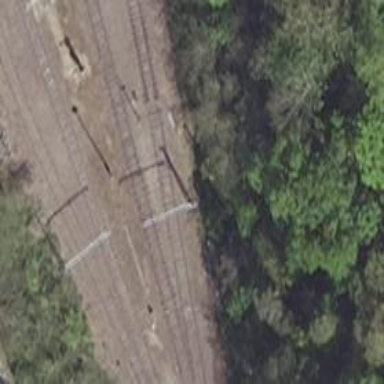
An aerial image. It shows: Preserved railway yard with electrified contact lines.